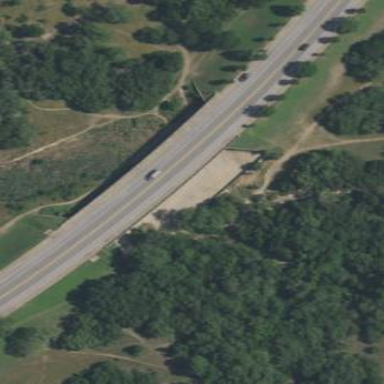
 and spillway designed to redirect Slaughter Creek under bridge."